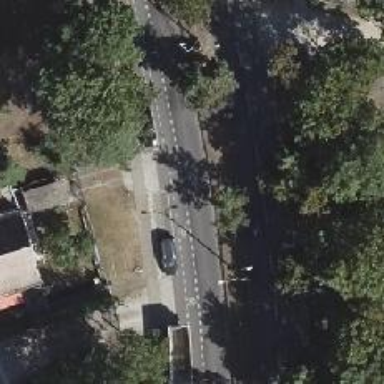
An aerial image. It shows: Primary road with asphalt surface.